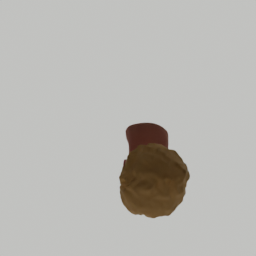
Label: people